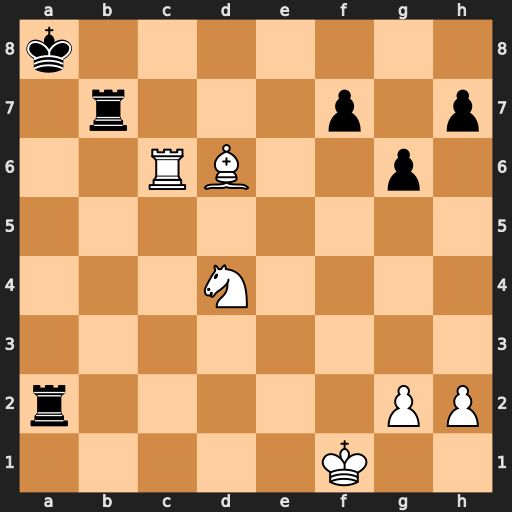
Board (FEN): k7/1r3p1p/2RB2p1/8/3N4/8/r5PP/5K2
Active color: w
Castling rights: -
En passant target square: -
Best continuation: Rc8+ Ka7 Bc5+